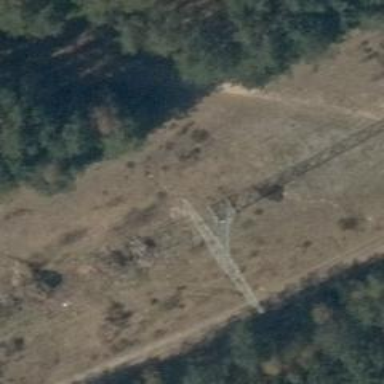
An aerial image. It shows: Towering power structure.